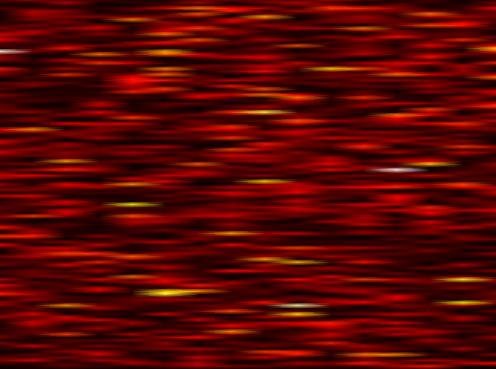
Label: WOLA